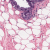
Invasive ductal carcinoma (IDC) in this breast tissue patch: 0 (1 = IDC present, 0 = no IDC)